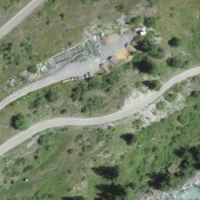
EUNIS habitat code: 23
Species observed at this site:
Epipactis atrorubens
Parnassius apollo
Polyommatus daphnis
Aglais urticae
Melitaea didyma